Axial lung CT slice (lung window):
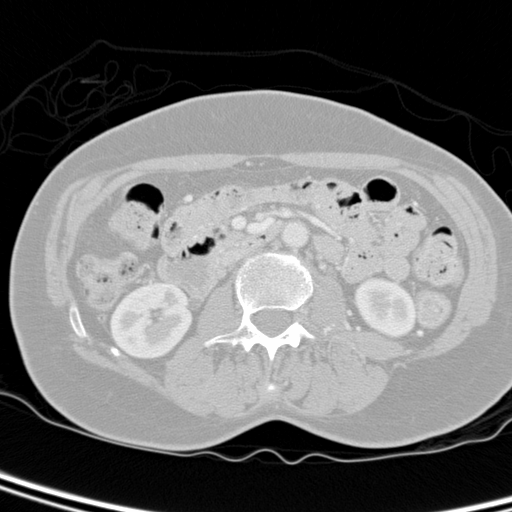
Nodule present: no